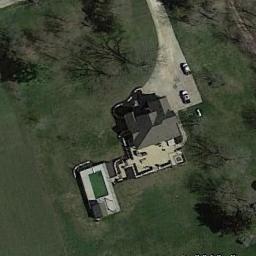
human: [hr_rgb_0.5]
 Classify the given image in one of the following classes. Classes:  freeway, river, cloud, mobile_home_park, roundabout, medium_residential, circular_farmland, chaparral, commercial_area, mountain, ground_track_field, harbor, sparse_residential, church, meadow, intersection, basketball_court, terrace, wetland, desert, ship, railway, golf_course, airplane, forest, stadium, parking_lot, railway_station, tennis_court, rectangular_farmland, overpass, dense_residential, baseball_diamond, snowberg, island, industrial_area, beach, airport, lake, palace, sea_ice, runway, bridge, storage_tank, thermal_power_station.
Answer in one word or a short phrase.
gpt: sparse_residential